Current action and preconditions to check: trajectory_clear

Your task: For each precondition in the list above, predict whether it will hold at this action.

Consider the current scene as observed from the mobile robot's camera, and analyze the predicted future states of all dynamic agents (e.g., people, animals, vehicles, or any moving entities) within the NEXT SECOND.

IMPORTANT: Only answer "very likely" if you are absolutely certain—based on strong, clear evidence—that a dynamic agent will violate the precondition in the predicted future state. Do NOT answer "very likely" for unlikely, ambiguous, or low-probability risks.

Ask yourself for each precondition: Is there a high probability, with clear and convincing evidence, that the predicted future states of any dynamic agent will interfere with the predicted future state of the currently executing action within the NEXT SECOND, causing that precondition to fail?

Assess the risk level based on these predictions. Use "likely" or "very likely" if motions create a clear risk of interference.

Use "neutral" or "improbable" if agents are nearby but their predicted paths are clearly diverging or non-conflicting.

Failure Risk Categories: "very improbable", "improbable", "neutral", "likely", "very likely"

Answer Format: Output ONLY the probability_of_failure value from these categories: "very improbable", "improbable", "neutral", "likely", "very likely"

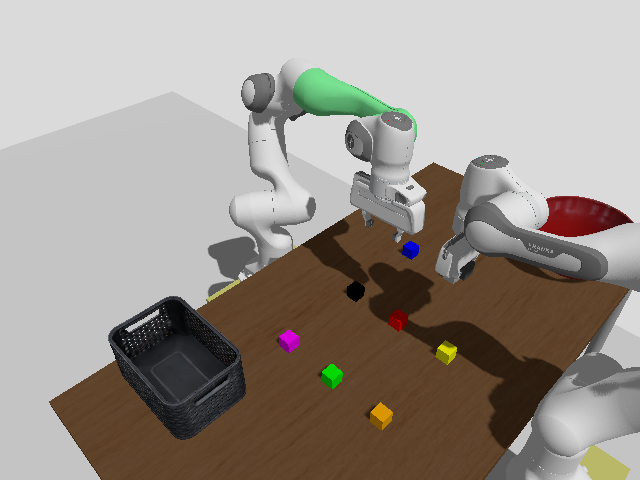

Answer: neutral